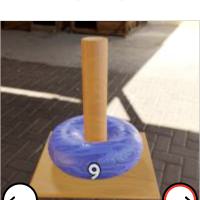
Task: sum
Answer: 9